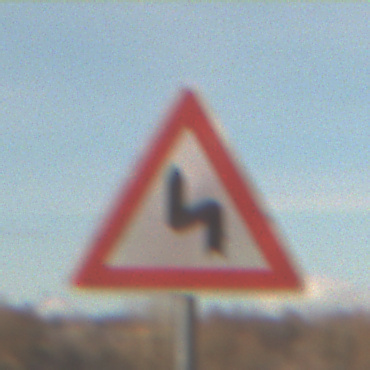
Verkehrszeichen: DoppelkurveZunaechstLinks
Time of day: SunriseSunset
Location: Outdoor (Nature)
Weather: PartlyCloudy
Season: NotSpecified
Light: Natural